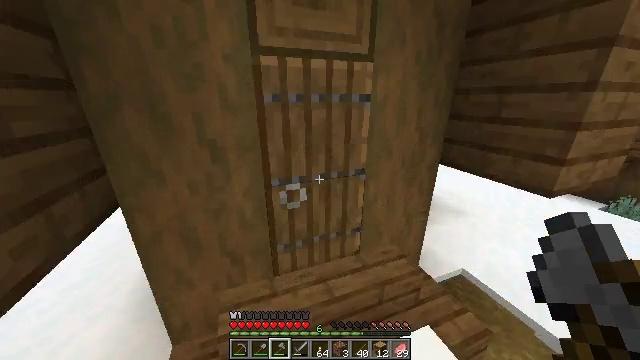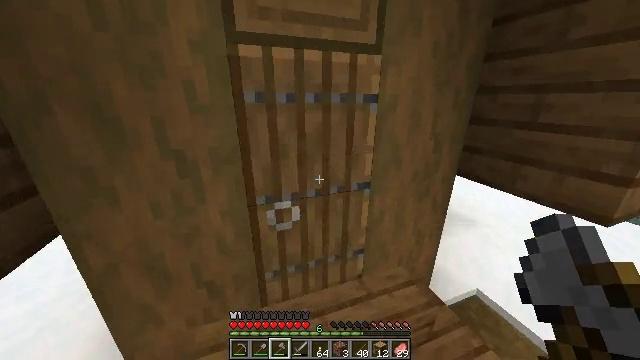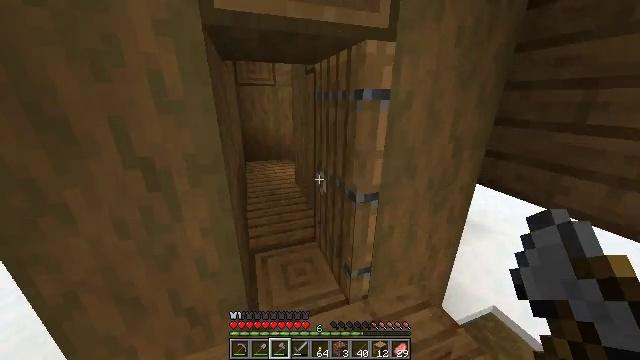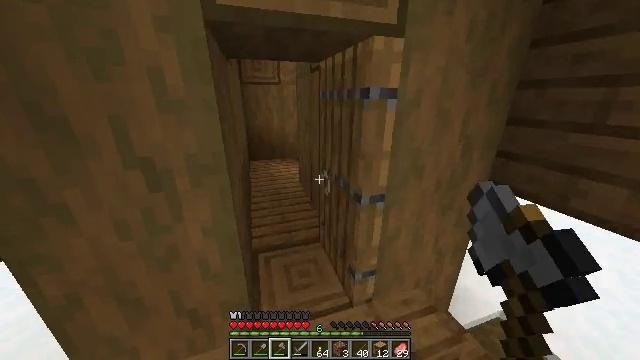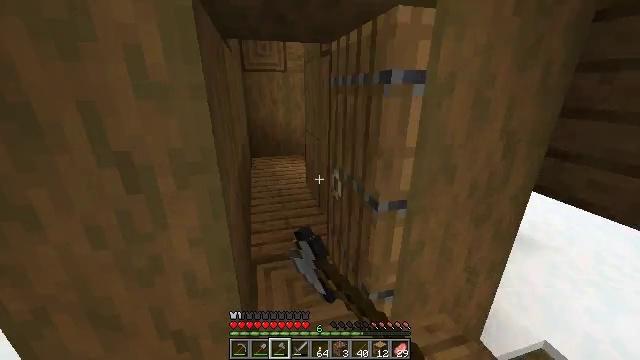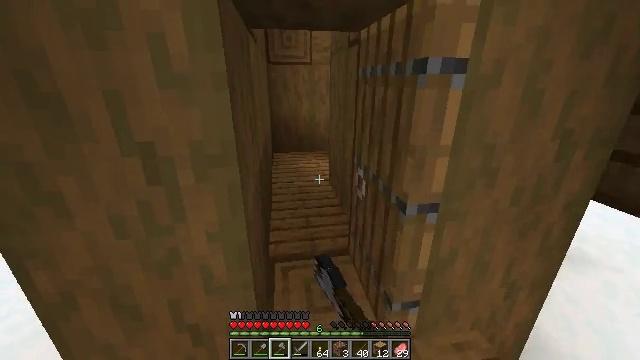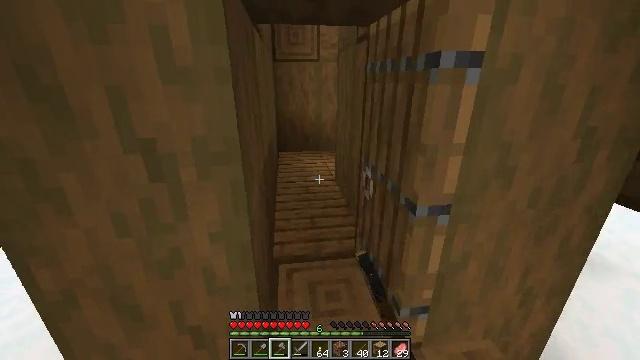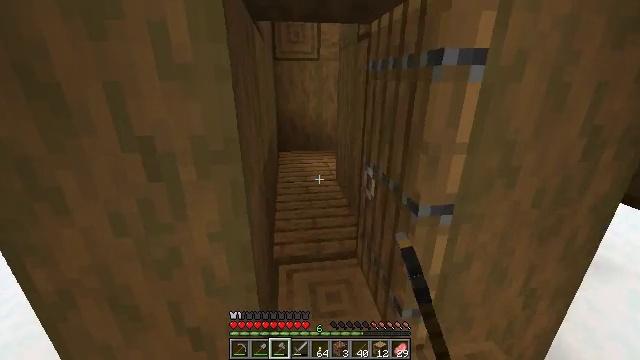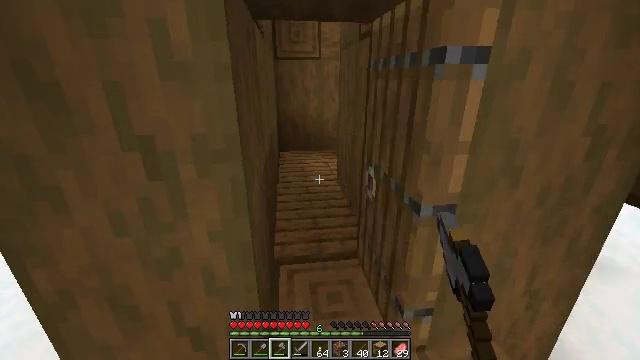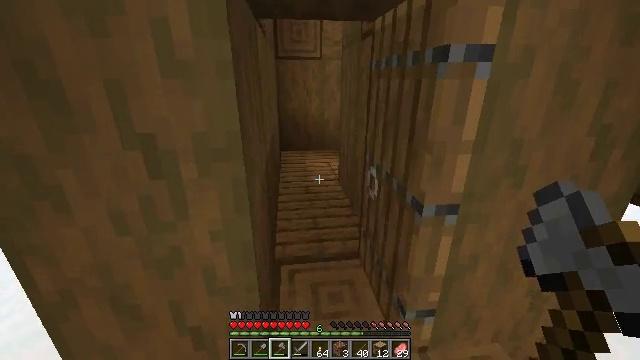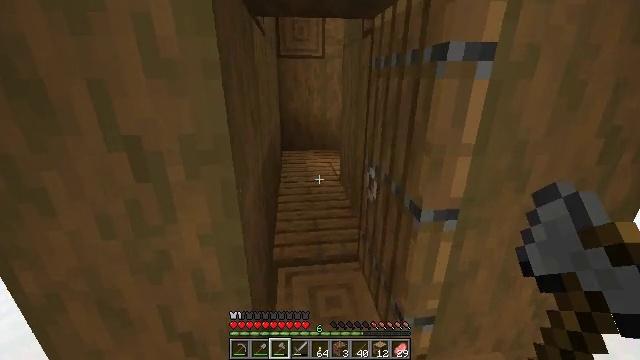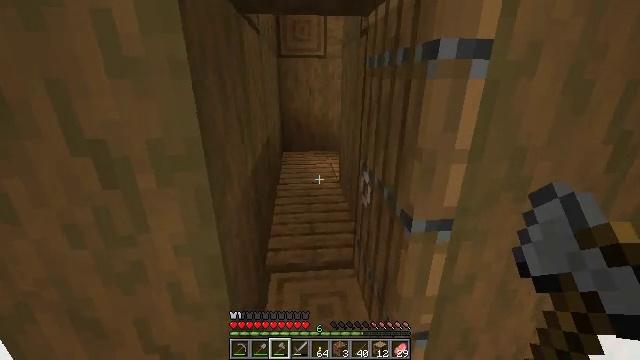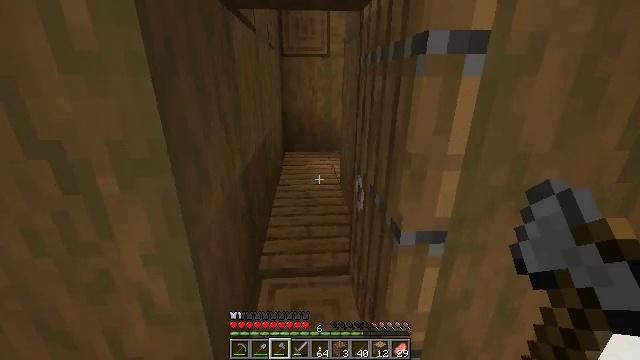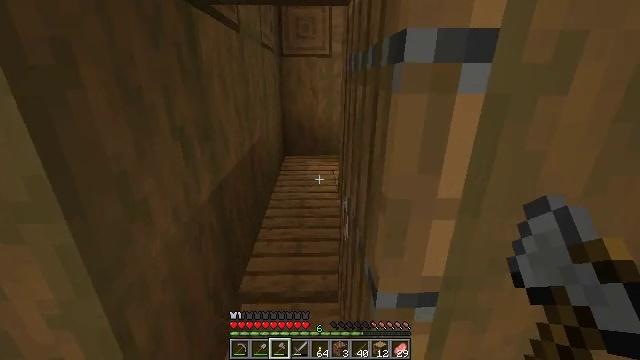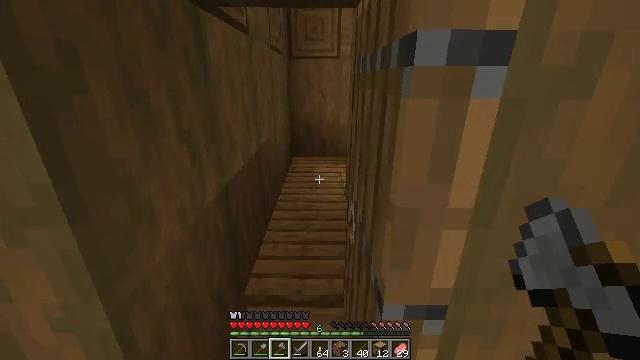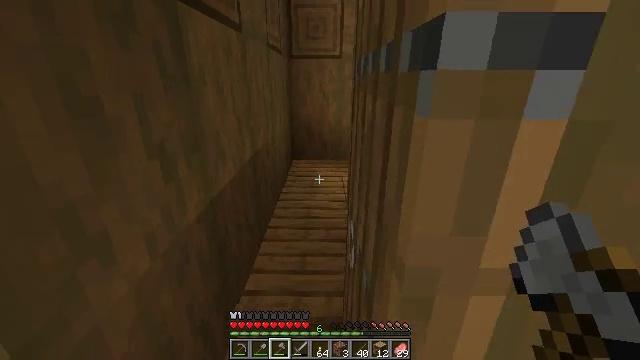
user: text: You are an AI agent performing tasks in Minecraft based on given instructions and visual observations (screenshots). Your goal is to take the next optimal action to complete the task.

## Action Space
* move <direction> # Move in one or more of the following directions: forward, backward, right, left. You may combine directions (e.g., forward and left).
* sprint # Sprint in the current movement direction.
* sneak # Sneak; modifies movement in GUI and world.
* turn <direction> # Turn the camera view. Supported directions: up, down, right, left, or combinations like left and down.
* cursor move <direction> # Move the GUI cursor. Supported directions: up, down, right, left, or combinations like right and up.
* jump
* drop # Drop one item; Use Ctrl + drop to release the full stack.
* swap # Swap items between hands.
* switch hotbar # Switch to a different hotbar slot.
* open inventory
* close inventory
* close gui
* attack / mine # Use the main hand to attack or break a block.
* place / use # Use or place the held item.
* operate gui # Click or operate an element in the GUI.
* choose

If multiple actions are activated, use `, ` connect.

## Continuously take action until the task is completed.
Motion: motion action
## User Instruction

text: Gather potatoes by left-clicking.
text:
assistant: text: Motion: move forward
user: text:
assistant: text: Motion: turn left, use / place
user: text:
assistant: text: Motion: turn left, use / place
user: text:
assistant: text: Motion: turn left, use / place
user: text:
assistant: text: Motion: turn left, use / place
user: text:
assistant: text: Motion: turn left
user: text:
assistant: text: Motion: no_op
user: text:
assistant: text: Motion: no_op
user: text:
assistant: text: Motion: no_op
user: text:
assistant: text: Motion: move forward and move right
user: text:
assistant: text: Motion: move forward and move right, turn left
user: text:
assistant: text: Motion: move forward and move right, turn left
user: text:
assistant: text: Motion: move forward, turn left
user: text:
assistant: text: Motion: move forward, turn left
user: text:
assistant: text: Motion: move forward
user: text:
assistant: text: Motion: move forward
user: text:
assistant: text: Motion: move forward
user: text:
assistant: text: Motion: move forward and move left
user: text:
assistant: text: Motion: move forward and move left, turn right
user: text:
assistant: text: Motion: move forward and move left, turn right
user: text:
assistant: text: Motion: move forward and move left, turn right
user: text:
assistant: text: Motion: move forward and move left, turn right
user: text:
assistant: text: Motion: move forward, turn right
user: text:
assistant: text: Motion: move forward, turn right
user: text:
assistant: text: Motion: move forward
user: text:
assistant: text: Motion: move forward
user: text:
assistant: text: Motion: move forward and move left
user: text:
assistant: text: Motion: move forward and move left, turn right
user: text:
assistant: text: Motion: move forward and move left, turn right
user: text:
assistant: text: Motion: move forward and move left, turn right